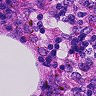
Metastatic tissue present: no